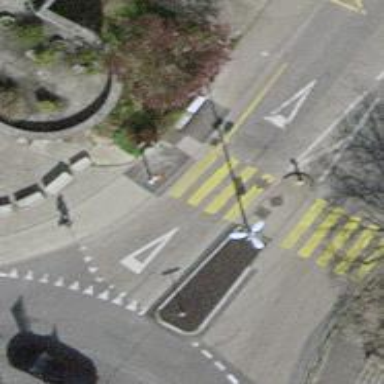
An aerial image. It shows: Kerb barrier.